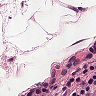
Metastatic tissue present: no